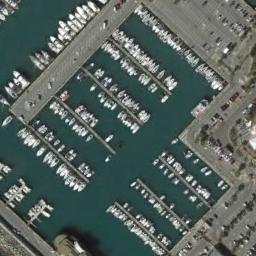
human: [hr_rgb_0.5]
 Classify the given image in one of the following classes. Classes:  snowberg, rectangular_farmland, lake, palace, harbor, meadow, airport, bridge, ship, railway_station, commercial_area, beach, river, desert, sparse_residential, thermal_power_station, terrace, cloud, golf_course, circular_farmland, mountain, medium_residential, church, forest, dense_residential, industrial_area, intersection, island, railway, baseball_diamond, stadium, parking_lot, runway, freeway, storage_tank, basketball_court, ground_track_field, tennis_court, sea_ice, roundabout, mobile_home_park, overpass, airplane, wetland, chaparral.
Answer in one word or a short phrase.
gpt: harbor